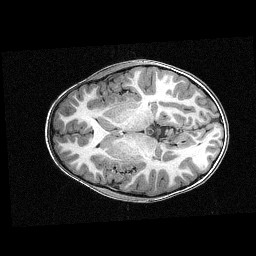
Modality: T1w
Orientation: axial
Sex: male
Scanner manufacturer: siemens
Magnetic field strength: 3 T
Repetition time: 2.3 s
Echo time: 0.00336 s